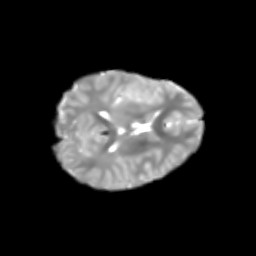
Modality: T2w
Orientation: axial
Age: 6
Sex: female
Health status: healthy